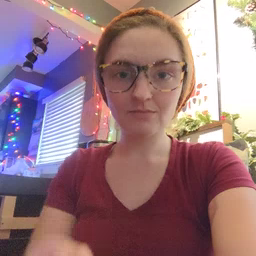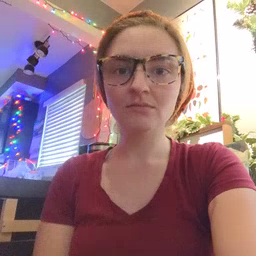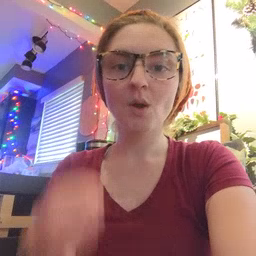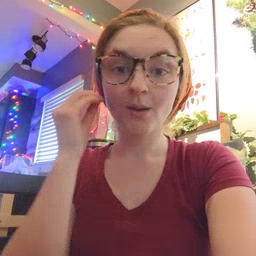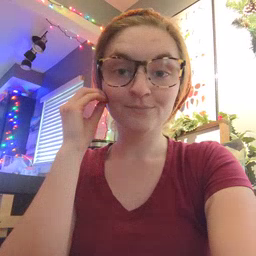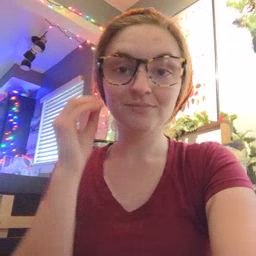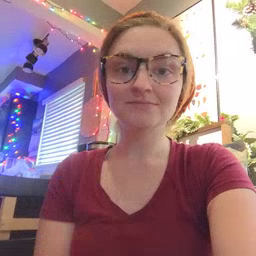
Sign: home